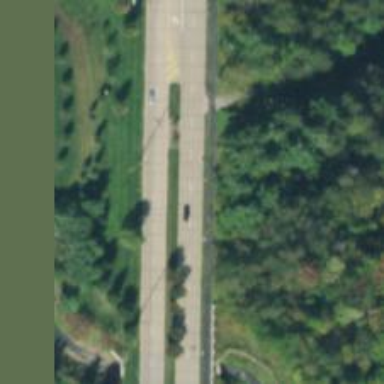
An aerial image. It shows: Primary highway.